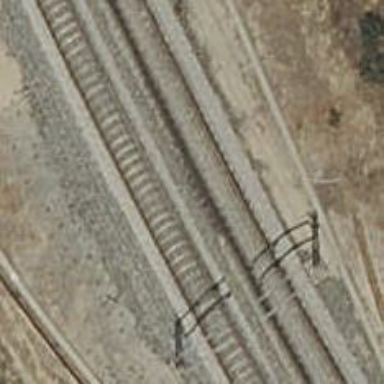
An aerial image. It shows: Railway with electrified contact lines.